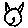
Label: cat